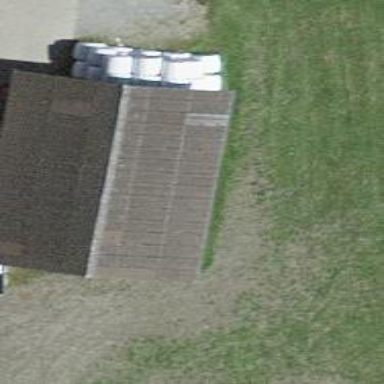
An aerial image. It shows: Shed building.